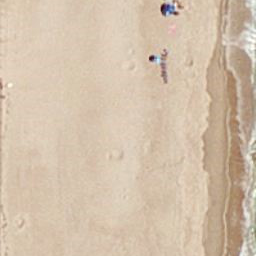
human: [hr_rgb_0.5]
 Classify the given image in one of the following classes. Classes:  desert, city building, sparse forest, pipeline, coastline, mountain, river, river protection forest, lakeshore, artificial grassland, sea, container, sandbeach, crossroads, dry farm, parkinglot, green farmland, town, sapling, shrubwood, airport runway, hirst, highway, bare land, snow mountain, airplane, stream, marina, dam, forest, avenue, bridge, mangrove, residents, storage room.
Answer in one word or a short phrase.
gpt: sandbeach